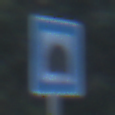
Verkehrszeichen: Tunnel
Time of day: SunriseSunset
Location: Outdoor (RoadRail)
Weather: Clear
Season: NotSpecified
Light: Natural